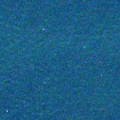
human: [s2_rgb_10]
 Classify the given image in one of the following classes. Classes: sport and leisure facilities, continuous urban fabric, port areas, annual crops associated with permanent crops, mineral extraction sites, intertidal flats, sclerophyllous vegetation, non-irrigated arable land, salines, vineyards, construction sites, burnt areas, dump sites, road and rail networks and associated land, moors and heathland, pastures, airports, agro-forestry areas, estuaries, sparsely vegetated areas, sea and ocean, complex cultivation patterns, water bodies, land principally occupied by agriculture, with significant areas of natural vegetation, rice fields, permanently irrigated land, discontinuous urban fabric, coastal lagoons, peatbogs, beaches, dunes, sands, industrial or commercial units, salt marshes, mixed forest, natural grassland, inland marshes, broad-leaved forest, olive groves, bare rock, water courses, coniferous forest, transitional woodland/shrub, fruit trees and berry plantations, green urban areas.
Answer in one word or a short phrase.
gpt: sea and ocean